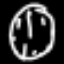
Label: clock